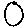
Label: circle